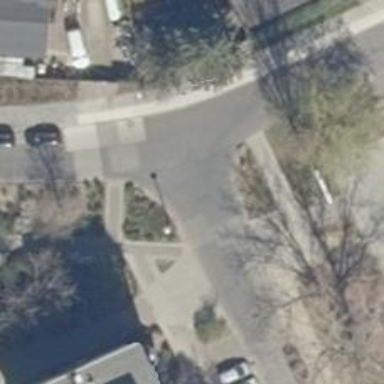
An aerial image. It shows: Unmarked crossing on the road.